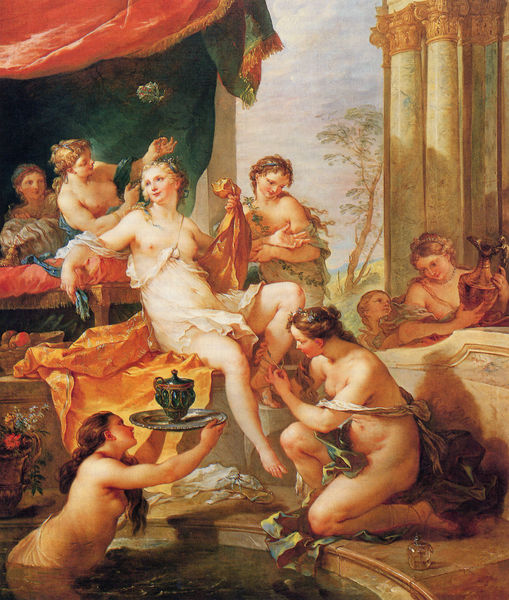
Titel: La Toilette de Psyché, Die Toilette der Psyche
Künstler: Charles Joseph Natoire
Standort: New Orleans (Louisiana)
Institution: New Orleans Museum of Art
Schlagwörter: akt, baum, blau, fuß, gemälde, himmel, nackt, schatten, wasser, weiß, wolken, baden, bäume, frauen, gelb, grün, landschaft, menschen, mädchen, sitzen, blume, blumen, brust, busen, damen, dirnen, frankreich, frau, frisur, frisuren, haar, hell, kleider, licht, orange, schmuck, säule, säulen, tisch, dame, rot, schleier, tuch, wolke, fest, barock, diener, dienerin, falten, silber, tablett, teller, gesten, hände, vorhang, öl, sonne, gold, haare, kelch, stoff, stoffe, tücher, kind, pflanzen, locken, rokoko, kinder, amphore, engel, früchte, kanne, krug, vase, beine, lächeln, äpfel, brüste, sofa, kette, wein, nähen, draperie, muse, bett, korb, stuck, stufe, nadel, faltenwurf, nackte, platte, schenkel, leuchten, bad, dirne, flechten, waschen, nacktheit, innenhof, gefäß, tablet, antike, dose, palast, babys, schönheit, becken, knien, pool, schlaglicht, geschenk, mythologie, göttin, kapitelle, rom, kapitell, kleidchen, girlanden, badewanne, badezimmer, wanne, liege, karaffe, toilette, harem, krüge, götter, nudes, musen, durchsichtig, venus, baldachin, nact, kanape, tempel, herrscherin, königin, fresko, pokal, anbeten, fließen, pflanzne, frisieren, korinthisch, dienerinnen, wasserbecken, sklaven, waser, blumenkorb, himmelbett, wickeln, atrium, therme, schwimmbad, pflege, gemäöde, im bade, verehren, schmücken, bathing, canape, baderaum, lavish, rhythm, toilette der venus, vergöttern, verwöhnen, blöumen, woilken, helkl, tablkett, skalven